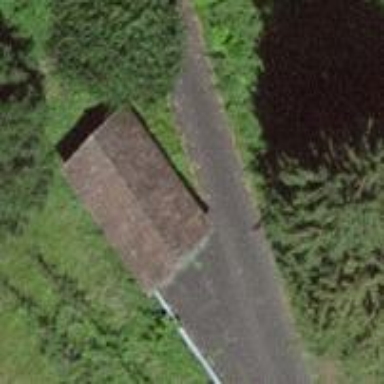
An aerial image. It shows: Garage.